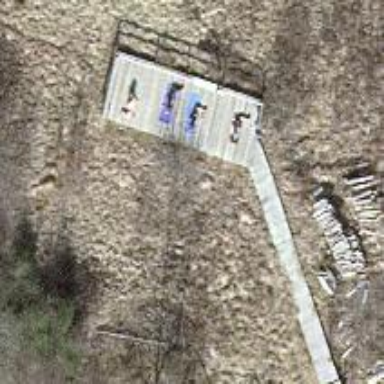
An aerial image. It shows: Path on boardwalk bridge.